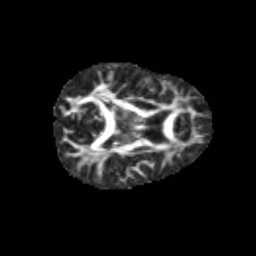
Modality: FA
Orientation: axial
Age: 12
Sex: female
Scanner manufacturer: siemens
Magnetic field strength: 3 T
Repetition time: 3.8 s
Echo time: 0.07 s